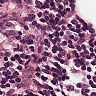
Metastatic tissue present: no